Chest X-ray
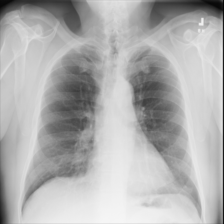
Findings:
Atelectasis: negative
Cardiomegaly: negative
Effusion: negative
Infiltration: negative
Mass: negative
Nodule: negative
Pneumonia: negative
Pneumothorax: negative
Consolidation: negative
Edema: negative
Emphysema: negative
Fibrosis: negative
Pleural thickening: negative
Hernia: negative